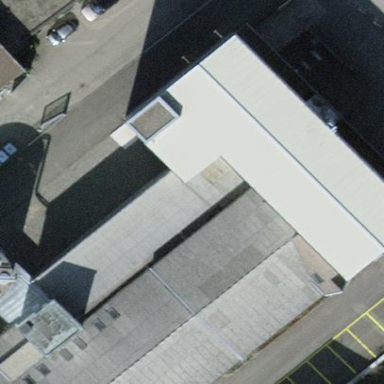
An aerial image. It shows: Commercial building.